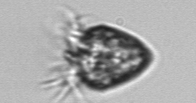
Label: Ciliophora